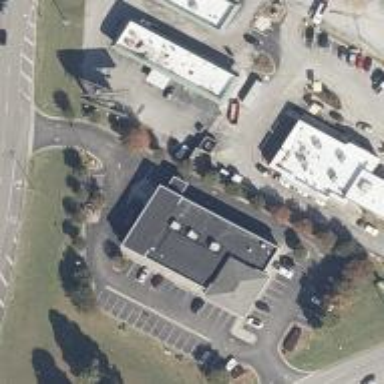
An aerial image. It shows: Pharmacy providing healthcare services.